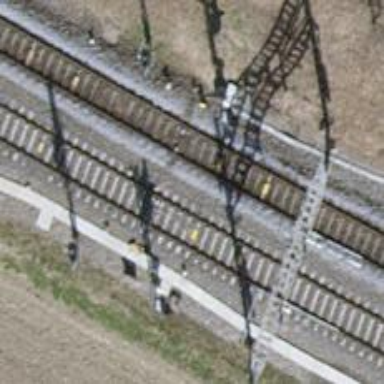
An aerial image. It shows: Railway signal.